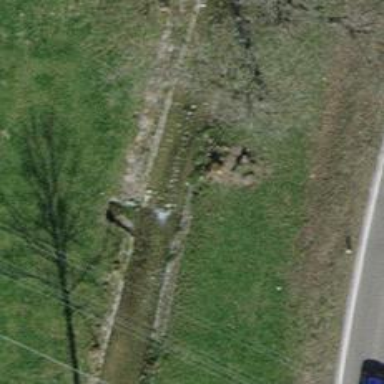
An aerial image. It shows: Culvert tunnel.